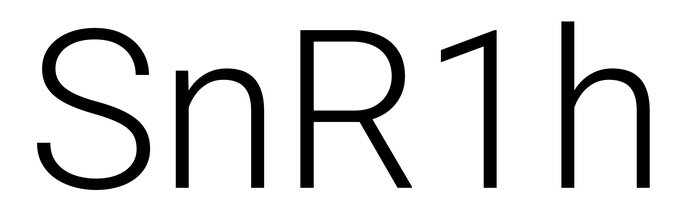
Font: Roboto_Light